Question: I have been playing around with div tag for sometime now and i tried doing the rounded corner div tag
'''
<div id="y" style="border: 3px solid #000000;background: #b4ef05;
border-radius: 25px;width: 300px; height:200px;">
<div id="ds"style="width:100%; height:80%;border-top-left-radius: 2em;border-top-right-radius:2em; background: #b4ef05;"><span>
<img style="display: block; margin:auto;border: 0 none; position: absolute;left:40px;top:30px;" src="http://www.urbanfonts.com/images/cache/fontnames/1f99582aeadde4d87491dd323d5f01db_auto_362_97.jpg">
</span></div>
<div id="dscs"style="border-bottom-left-radius: 1em;border-bottom-right-radius:1em;width:100%;height:20%;background: #000000;color:#ffffff;"><span style="padding:35px;">sssd</span></div>
</div>
'''

but i am not able to set the image alignment properly, this 'vertical-align:middle;' doesn't work.
I need the image to come into the middle of the div automatically deciding the left and top. Also is this approach right to divide the div element into two to store 2 different values?
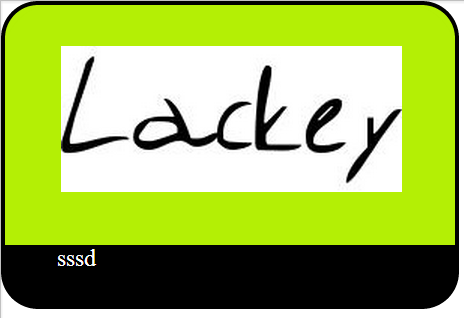
Answer: It's not good to use inline style in html elements :)
'<img class="imgLackey" src="http://www.urbanfonts.com/images/cache/fontnames/1f99582aeadde4d87491dd323d5f01db_auto_362_97.jpg">'
'''
.imgLackey{
display: table-cell;
border: 0 none;
margin: 0 auto;
}
#imgCont{
display: table-cell;
vertical-align: middle;
}
#ds{
display:table;
}
'''
<URL>